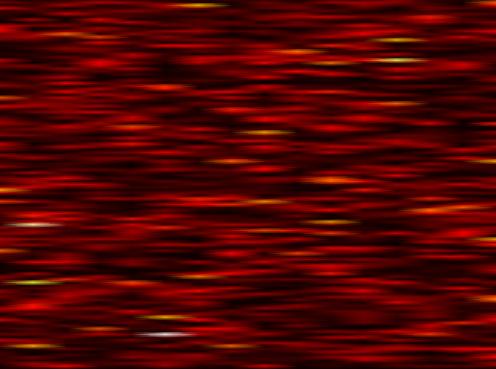
Label: FOFDM